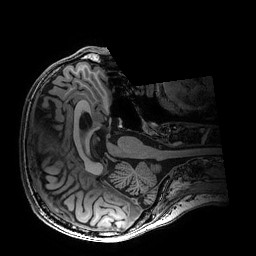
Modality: T1w
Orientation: axial
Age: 60
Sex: male
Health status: healthy
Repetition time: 2.53 s
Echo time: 0.0034 s